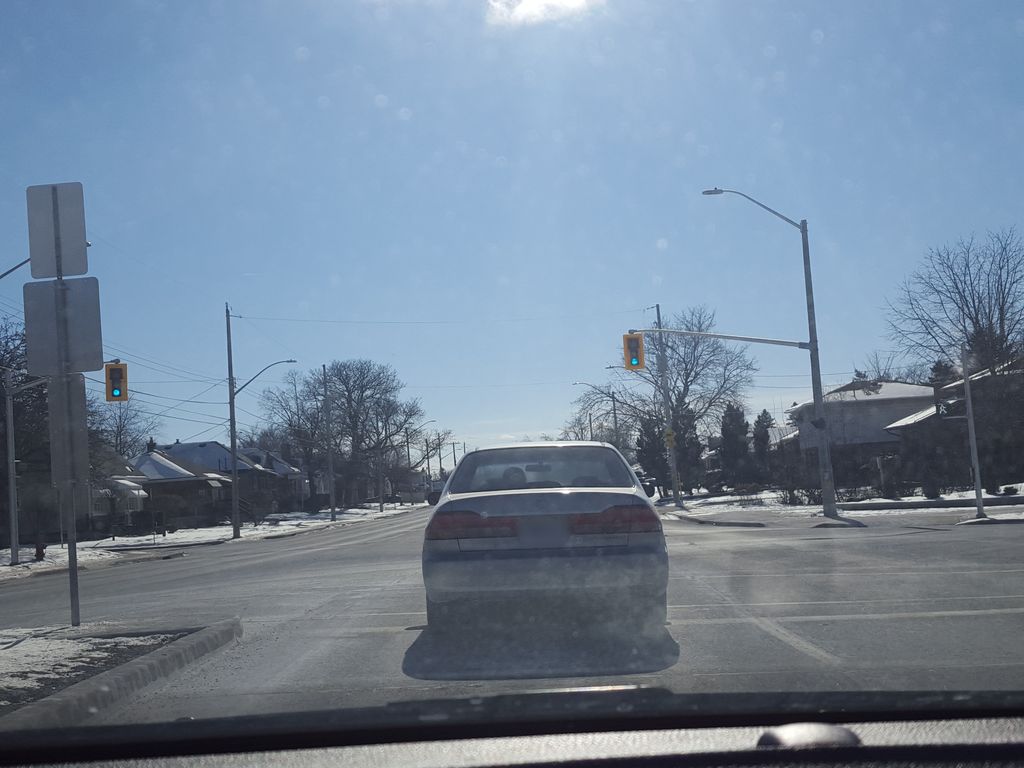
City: hamilton